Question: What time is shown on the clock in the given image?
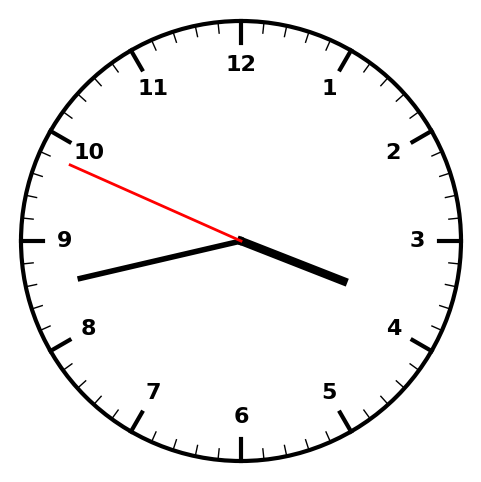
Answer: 03:42:49